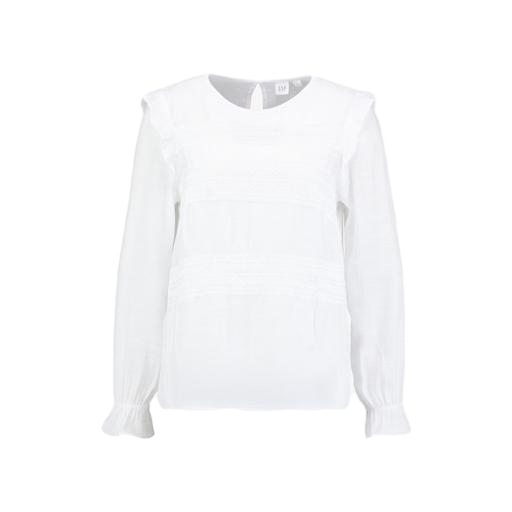
longsleeved blouse, white textured blouse, white embroidered long-sleeved blouse, white background